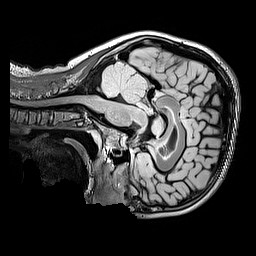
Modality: FLAIR
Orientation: sagittal
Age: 11
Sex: male
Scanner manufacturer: siemens
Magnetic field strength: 3 T
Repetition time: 5 s
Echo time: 0.388 s